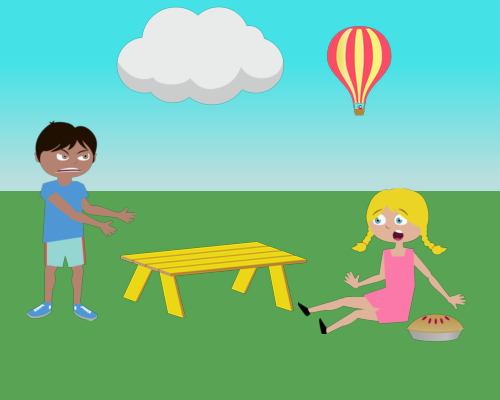
on left boy angry with arms out facing right hands a medium yellow bench on right a surprised girl with legs out facing left with a pie on top  a cloud and hot air balloon right of cloud